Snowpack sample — Snodgrass Mountain, Crested Butte, Colorado (2/4/25, 12:06 PM MST)
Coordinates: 38.923, -106.968
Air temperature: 35 °F
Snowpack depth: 80 cm
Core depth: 10 cm
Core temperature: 32 °F
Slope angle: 14°, slope face: 78°
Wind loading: low
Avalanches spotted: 0
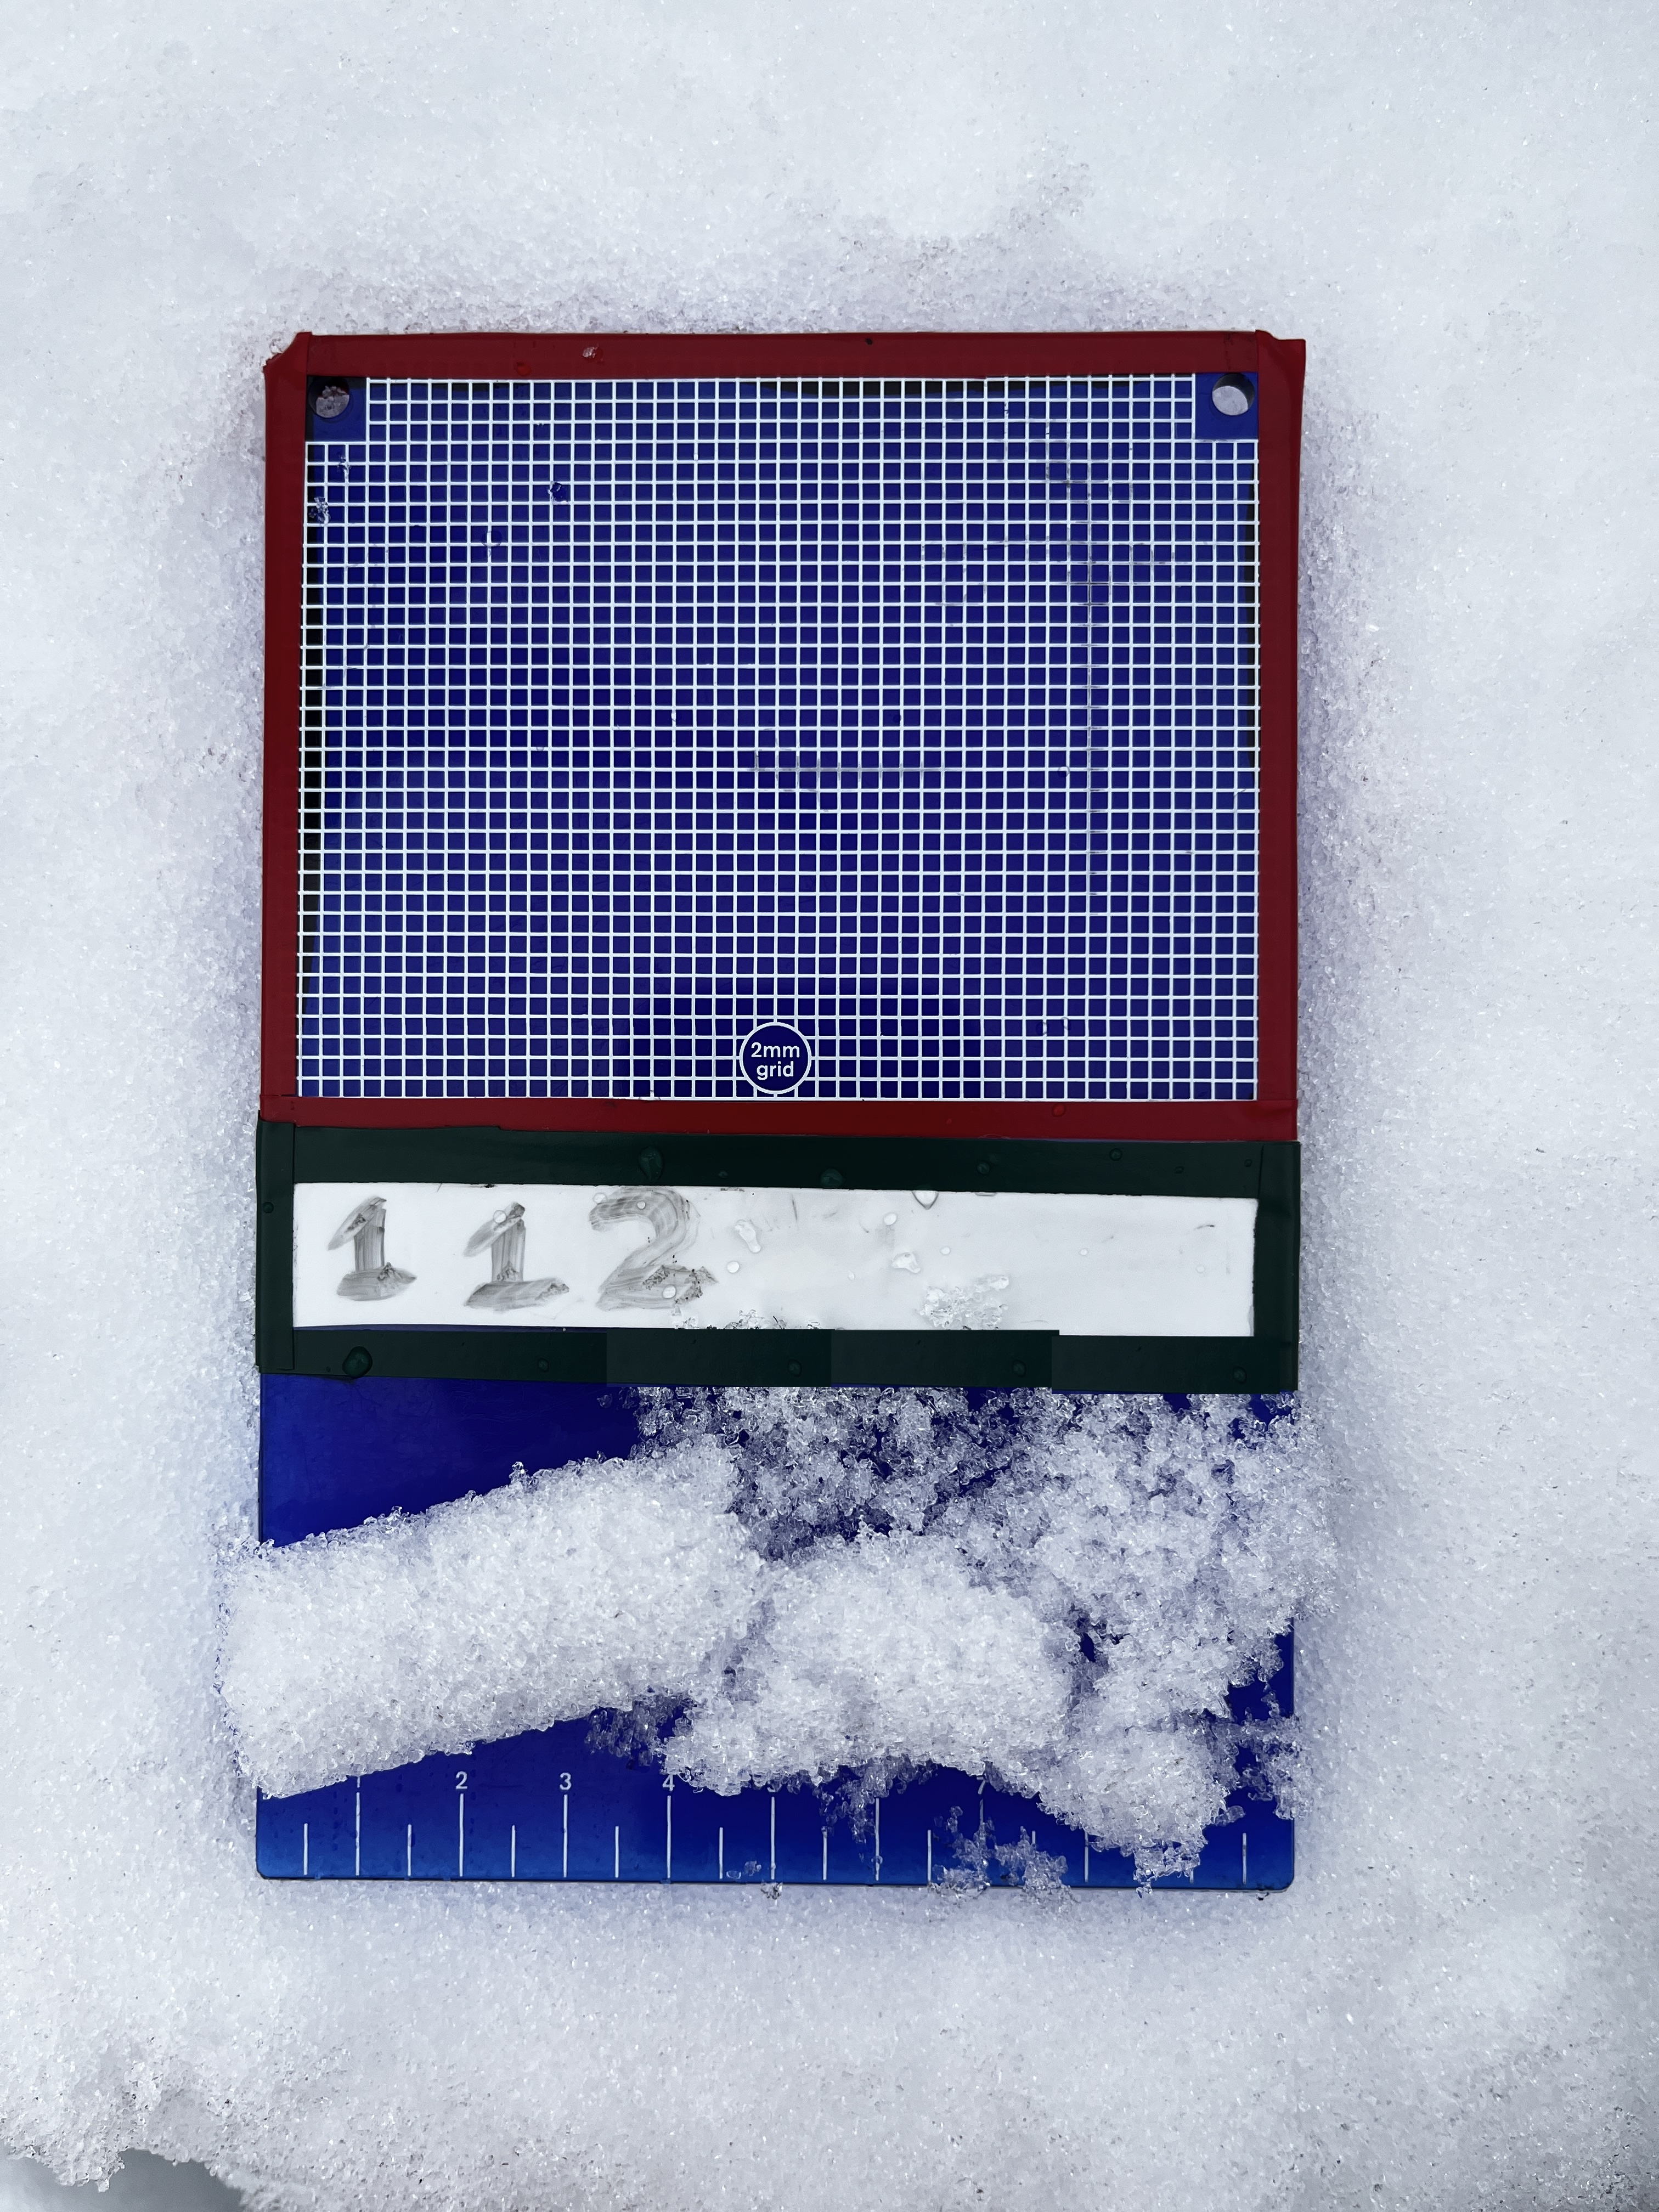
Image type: crystal_card
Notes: No avalanches nearby, unusually warm weather for the last month reported by residents, Collected 25 yards from treeline